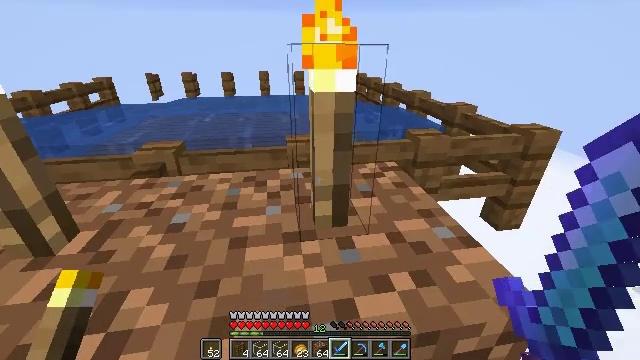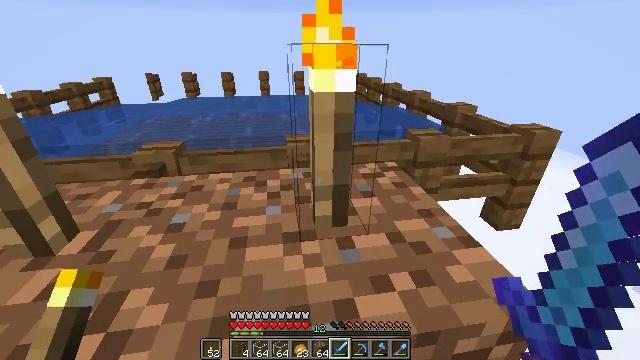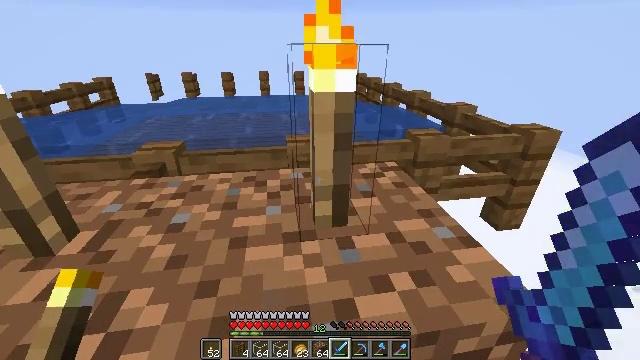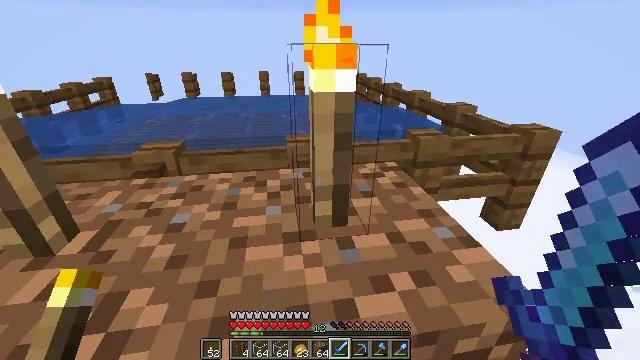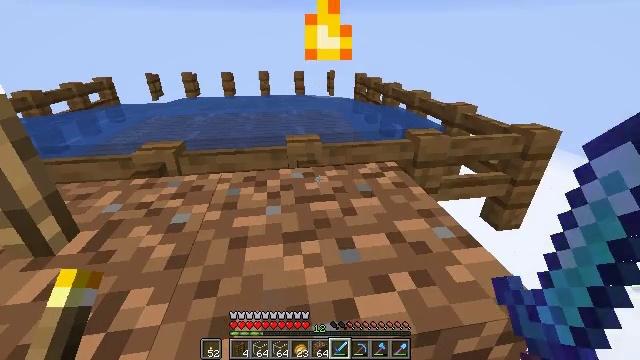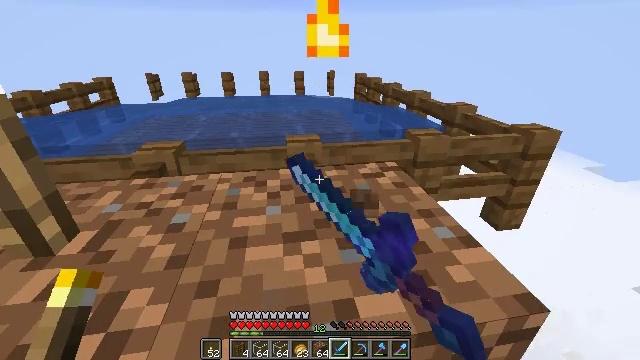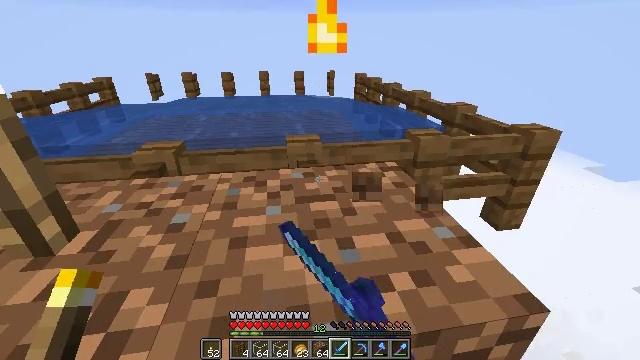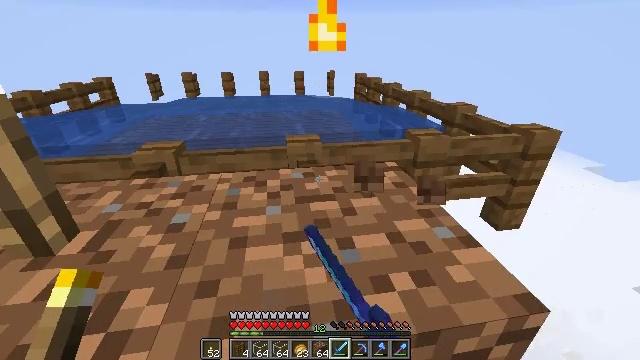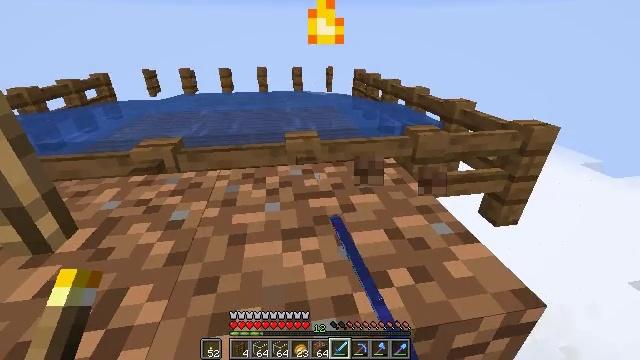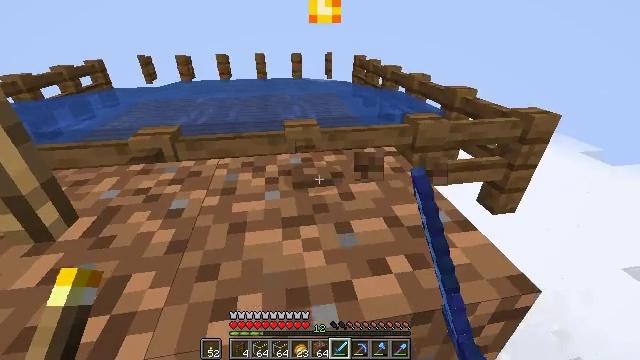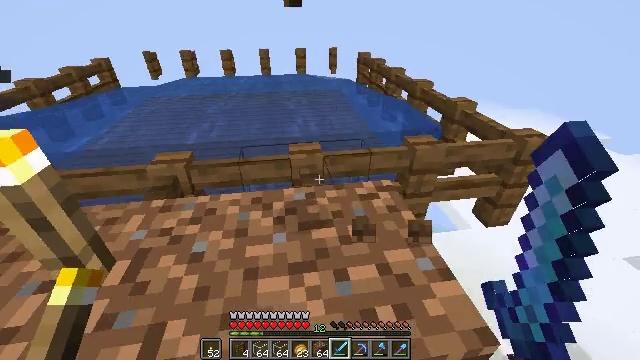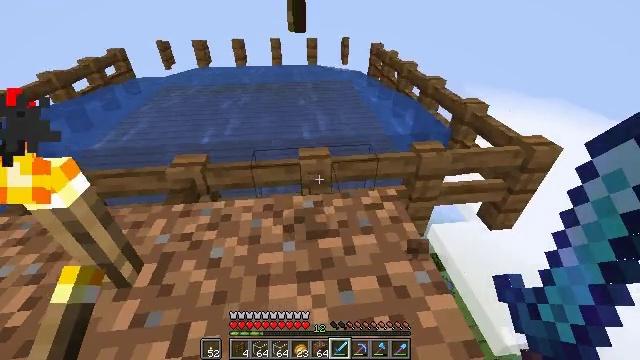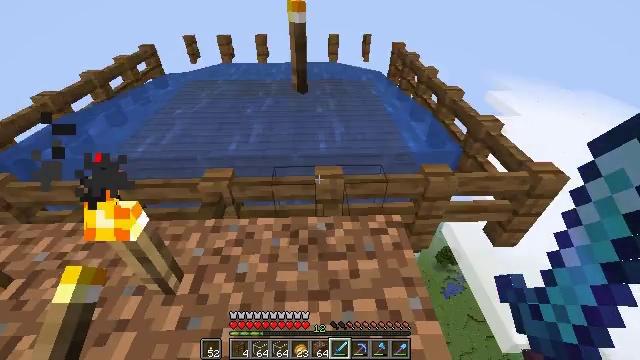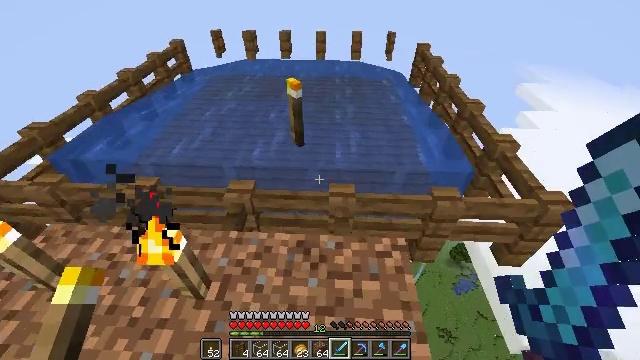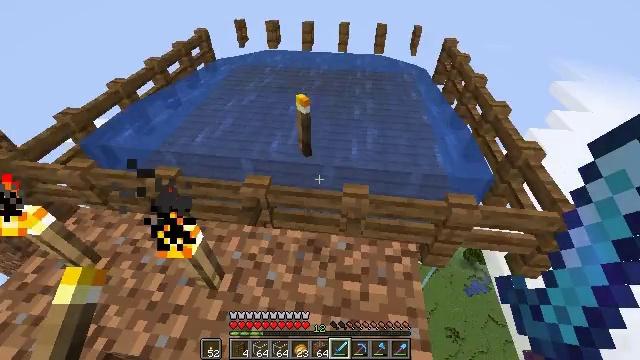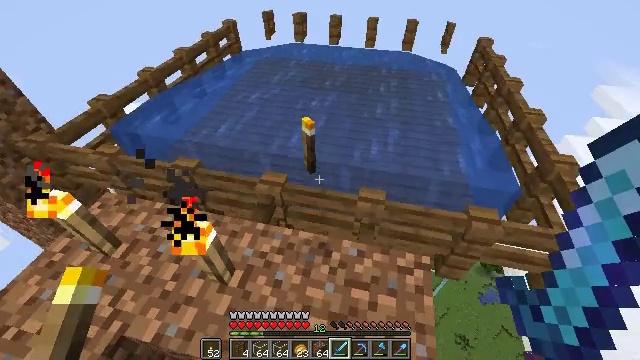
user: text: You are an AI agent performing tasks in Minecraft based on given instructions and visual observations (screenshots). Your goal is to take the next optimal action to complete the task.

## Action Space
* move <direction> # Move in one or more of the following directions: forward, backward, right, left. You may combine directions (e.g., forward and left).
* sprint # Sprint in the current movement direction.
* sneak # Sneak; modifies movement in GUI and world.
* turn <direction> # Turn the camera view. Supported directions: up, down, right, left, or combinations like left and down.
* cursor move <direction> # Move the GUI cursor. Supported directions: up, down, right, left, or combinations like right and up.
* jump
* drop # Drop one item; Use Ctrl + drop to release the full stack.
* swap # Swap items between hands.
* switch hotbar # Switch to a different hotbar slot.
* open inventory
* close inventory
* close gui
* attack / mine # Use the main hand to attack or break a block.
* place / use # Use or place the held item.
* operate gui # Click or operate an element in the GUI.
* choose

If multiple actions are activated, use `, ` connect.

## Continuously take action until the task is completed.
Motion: motion action
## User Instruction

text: Remove the torch from its spot.
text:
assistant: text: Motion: no_op
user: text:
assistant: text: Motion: no_op
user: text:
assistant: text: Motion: no_op
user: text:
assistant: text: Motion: attack / mine
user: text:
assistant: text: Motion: attack / mine
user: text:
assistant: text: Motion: attack / mine
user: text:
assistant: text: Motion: no_op
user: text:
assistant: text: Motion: no_op
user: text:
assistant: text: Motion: turn down
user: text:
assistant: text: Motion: move forward, turn down, jump
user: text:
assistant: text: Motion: move forward, turn left and down, jump
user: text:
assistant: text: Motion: move forward, turn left and down, jump
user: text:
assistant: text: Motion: move forward, turn left and down, jump
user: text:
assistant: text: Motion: move forward, turn left and down
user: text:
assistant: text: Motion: move forward, turn left and down
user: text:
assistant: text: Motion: turn left and down
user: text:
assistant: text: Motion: turn left and down
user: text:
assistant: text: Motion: turn left
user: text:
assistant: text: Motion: turn left
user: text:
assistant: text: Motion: turn left
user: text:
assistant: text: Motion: no_op
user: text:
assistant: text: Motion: turn left and down
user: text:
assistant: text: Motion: no_op
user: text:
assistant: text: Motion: no_op
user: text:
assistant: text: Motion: no_op
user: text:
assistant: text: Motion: no_op
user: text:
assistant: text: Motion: no_op
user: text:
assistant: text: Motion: attack / mine
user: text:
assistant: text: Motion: attack / mine
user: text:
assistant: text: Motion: turn left, attack / mine